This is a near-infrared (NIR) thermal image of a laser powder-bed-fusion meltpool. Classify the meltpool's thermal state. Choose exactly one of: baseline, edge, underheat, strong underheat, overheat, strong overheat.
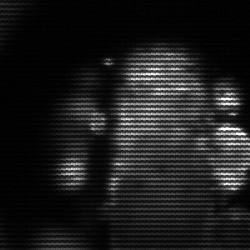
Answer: strong underheat